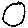
Label: circle